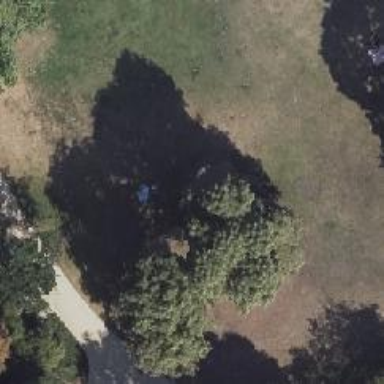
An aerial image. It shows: Park with broadleaved deciduous trees.